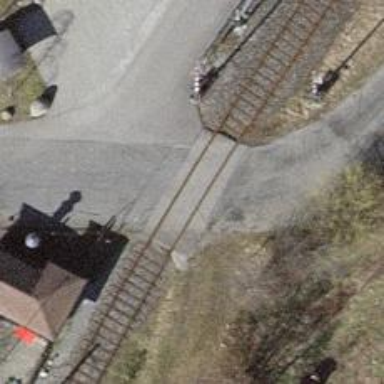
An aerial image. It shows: Railway level crossing.